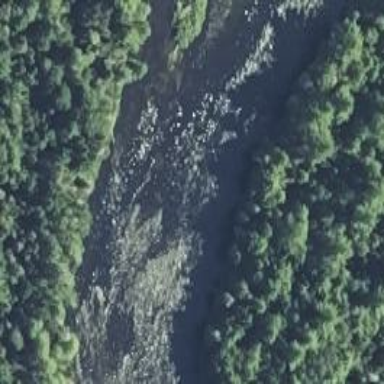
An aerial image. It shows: Scene featuring rapids in waterway.